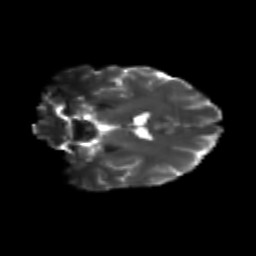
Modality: T2w
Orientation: coronal
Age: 25
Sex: female
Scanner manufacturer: siemens
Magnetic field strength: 3 T
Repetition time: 3.5 s
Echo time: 0.104 s